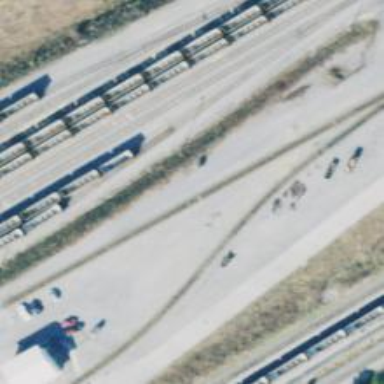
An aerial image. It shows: Spur railway service for freight transportation with rails made of ash.